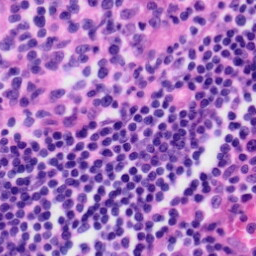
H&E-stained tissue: Tonsil